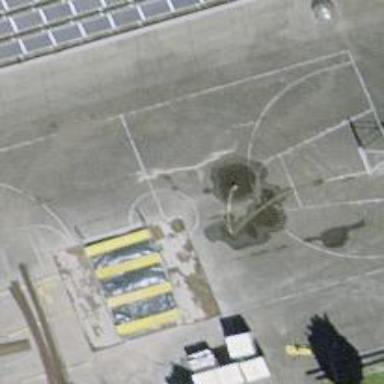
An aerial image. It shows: Basketball court on leisure land pitch.